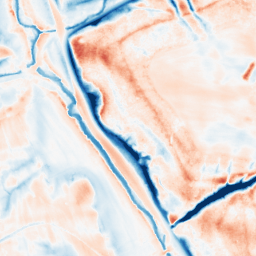
Category: trend_removal
Decomposition family: local_polynomial
Decomposition parameters: window_size: 31
degree: 3
Upsampling method: linear_exact
Upsampling parameters: scale: 4
Upsampling scale: 4